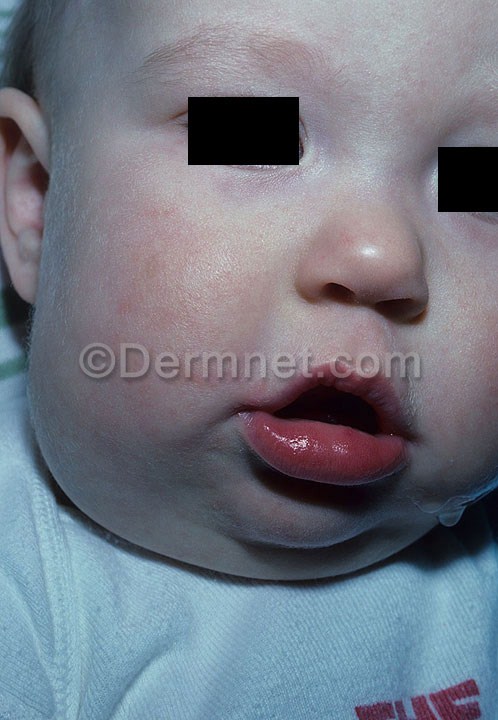
Disease: Vascular Tumors